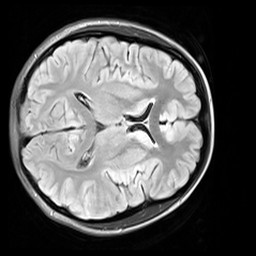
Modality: FLAIR
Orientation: axial
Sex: female
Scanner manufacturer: siemens
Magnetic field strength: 3 T
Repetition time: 10 s
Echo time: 0.09 s